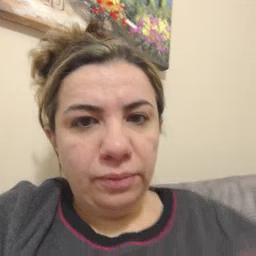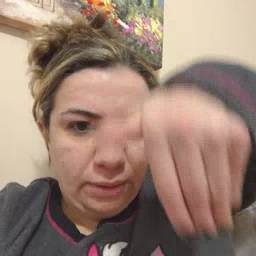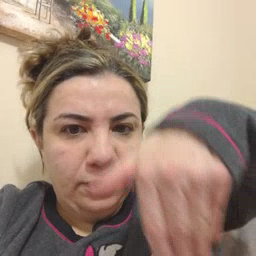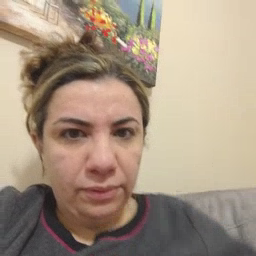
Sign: night